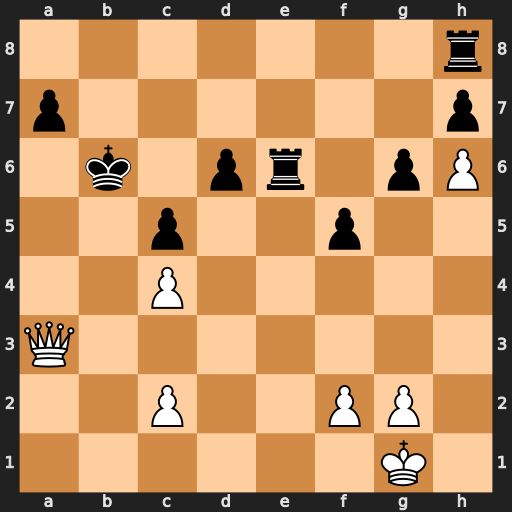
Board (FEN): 7r/p6p/1k1pr1pP/2p2p2/2P5/Q7/2P2PP1/6K1
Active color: w
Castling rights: -
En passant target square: -
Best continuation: Qb2+ Kc6 Qxh8